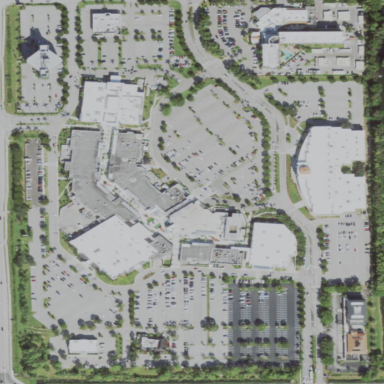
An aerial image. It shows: Retail area.